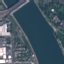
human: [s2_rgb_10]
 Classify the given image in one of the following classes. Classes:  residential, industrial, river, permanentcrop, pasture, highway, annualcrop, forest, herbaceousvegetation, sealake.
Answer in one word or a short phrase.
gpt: River